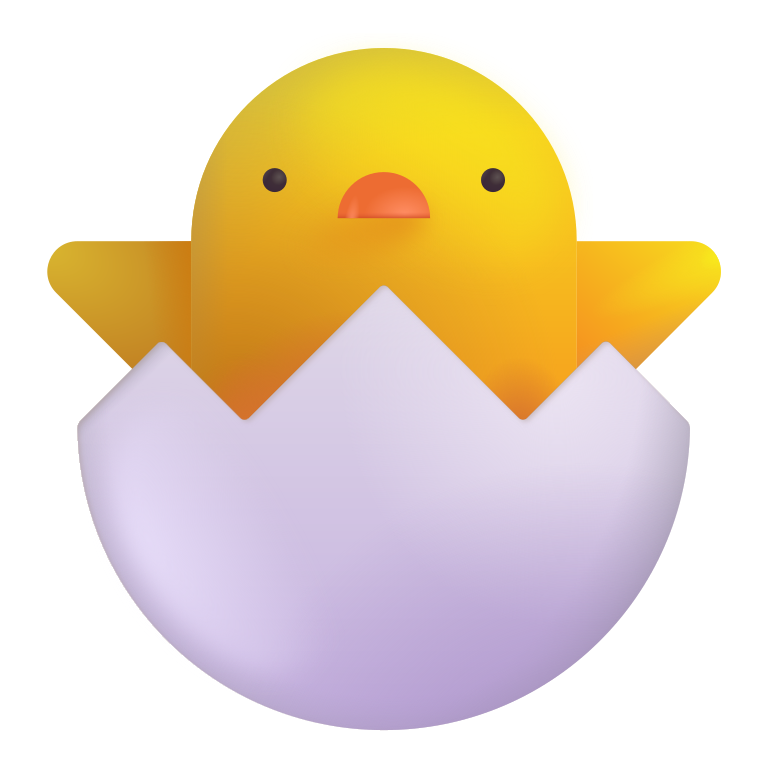
hatching chick color